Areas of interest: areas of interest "China Telecom Tianhe Branch Industrial Park Machine Building"
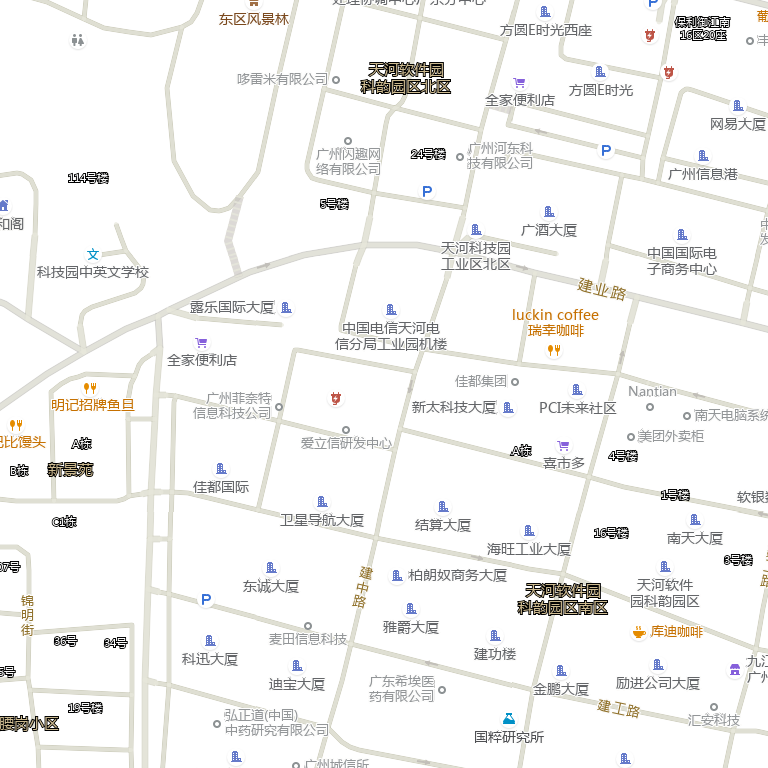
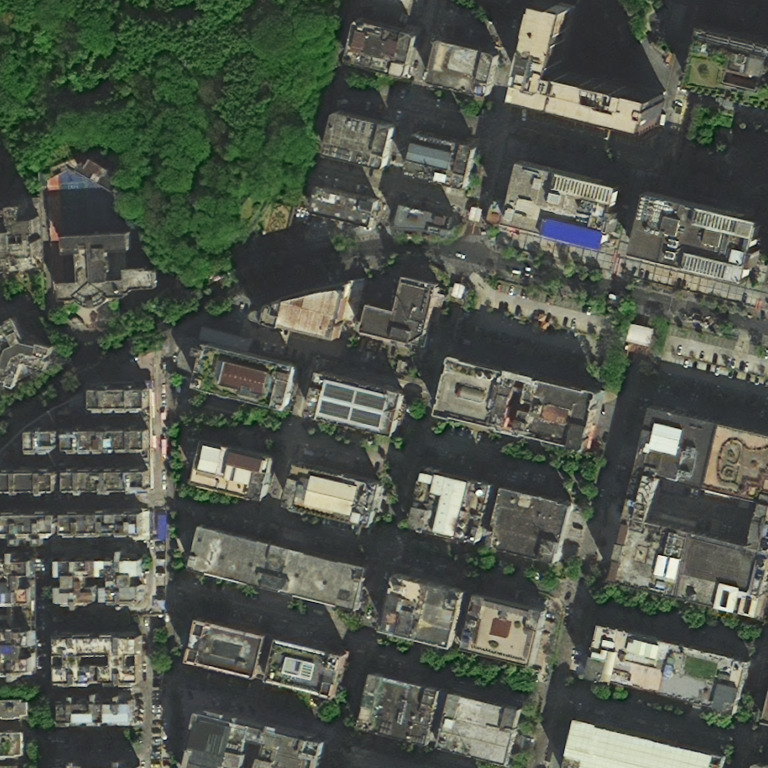